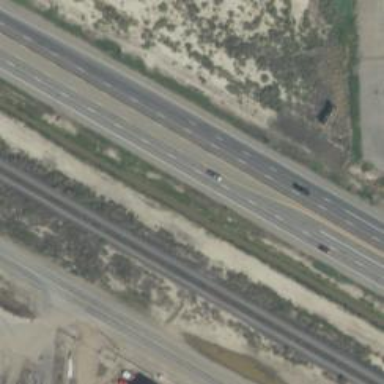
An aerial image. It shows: Asphalt trunk highway which is also expressway.